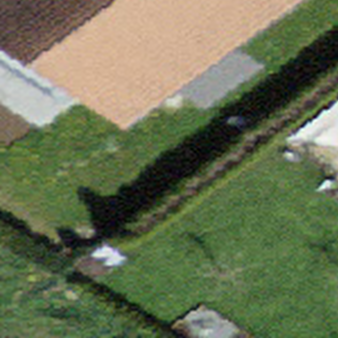
Label: other